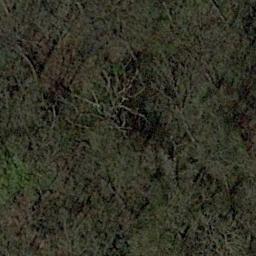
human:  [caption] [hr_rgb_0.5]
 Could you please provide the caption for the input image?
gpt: The forest has some sparse green trees randomly arranged and the forest soil is deep yellow .

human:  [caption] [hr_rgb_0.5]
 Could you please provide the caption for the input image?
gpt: The forest is on the bare land .

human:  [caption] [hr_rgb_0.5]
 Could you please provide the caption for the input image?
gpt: There are some crisscross paths on this land .

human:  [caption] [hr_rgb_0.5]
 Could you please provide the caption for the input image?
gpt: Many withered trees are in a forest .

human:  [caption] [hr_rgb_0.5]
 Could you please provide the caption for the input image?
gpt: A forest with many withered trees .